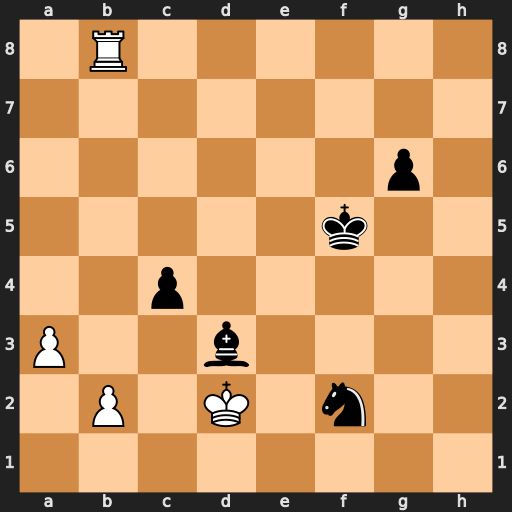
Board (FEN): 1R6/8/6p1/5k2/2p5/P2b4/1P1K1n2/8
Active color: w
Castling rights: -
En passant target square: -
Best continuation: Rf8+ Ke4 Rxf2